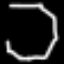
Label: octagon